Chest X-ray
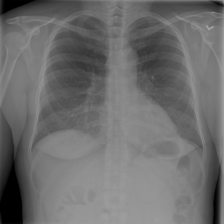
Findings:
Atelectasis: negative
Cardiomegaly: negative
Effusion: negative
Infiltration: negative
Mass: negative
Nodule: negative
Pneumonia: negative
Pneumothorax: negative
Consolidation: negative
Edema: negative
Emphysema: negative
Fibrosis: negative
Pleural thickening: negative
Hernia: negative